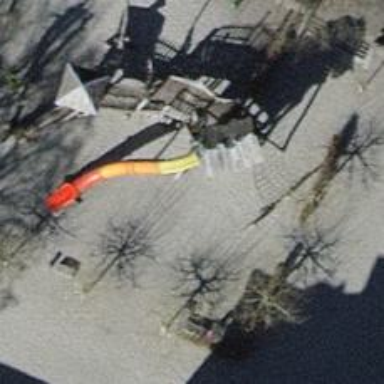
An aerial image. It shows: Playground featuring slide with playful theme.